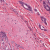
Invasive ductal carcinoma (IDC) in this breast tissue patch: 0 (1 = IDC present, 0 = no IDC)